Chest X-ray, AP view. Patient: 24 years old, sex M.
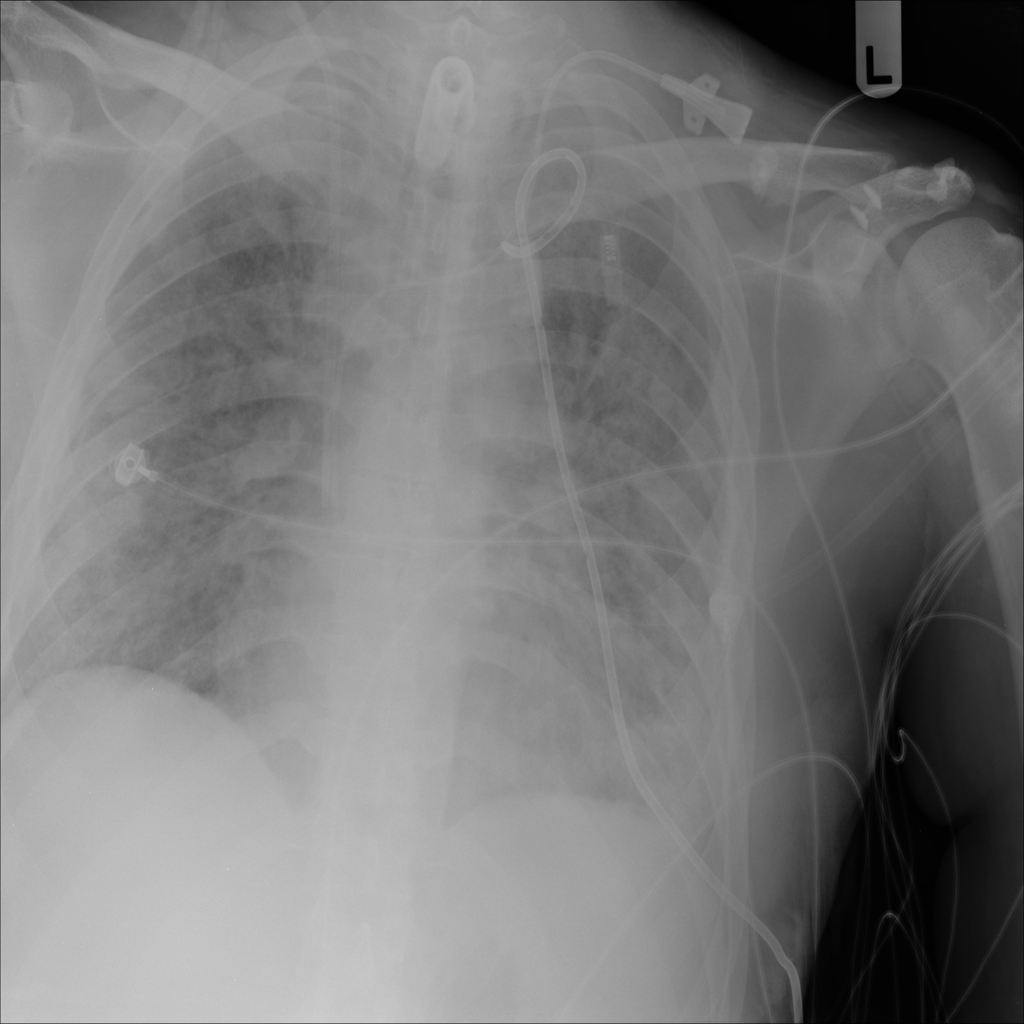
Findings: Infiltration, Pneumothorax